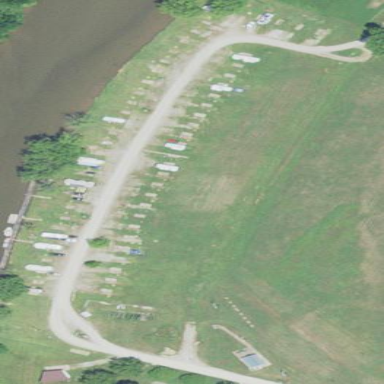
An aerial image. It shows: Residential area designated as trailer park.